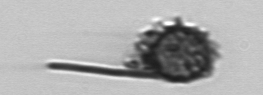
Label: Thalassiosira_TAG_external_detritus